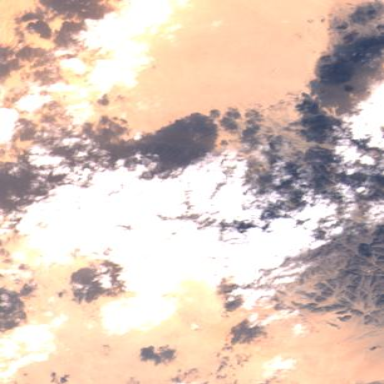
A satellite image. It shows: Sandy desert landscape known as erg.